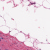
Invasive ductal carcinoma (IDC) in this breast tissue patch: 0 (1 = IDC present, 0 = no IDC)